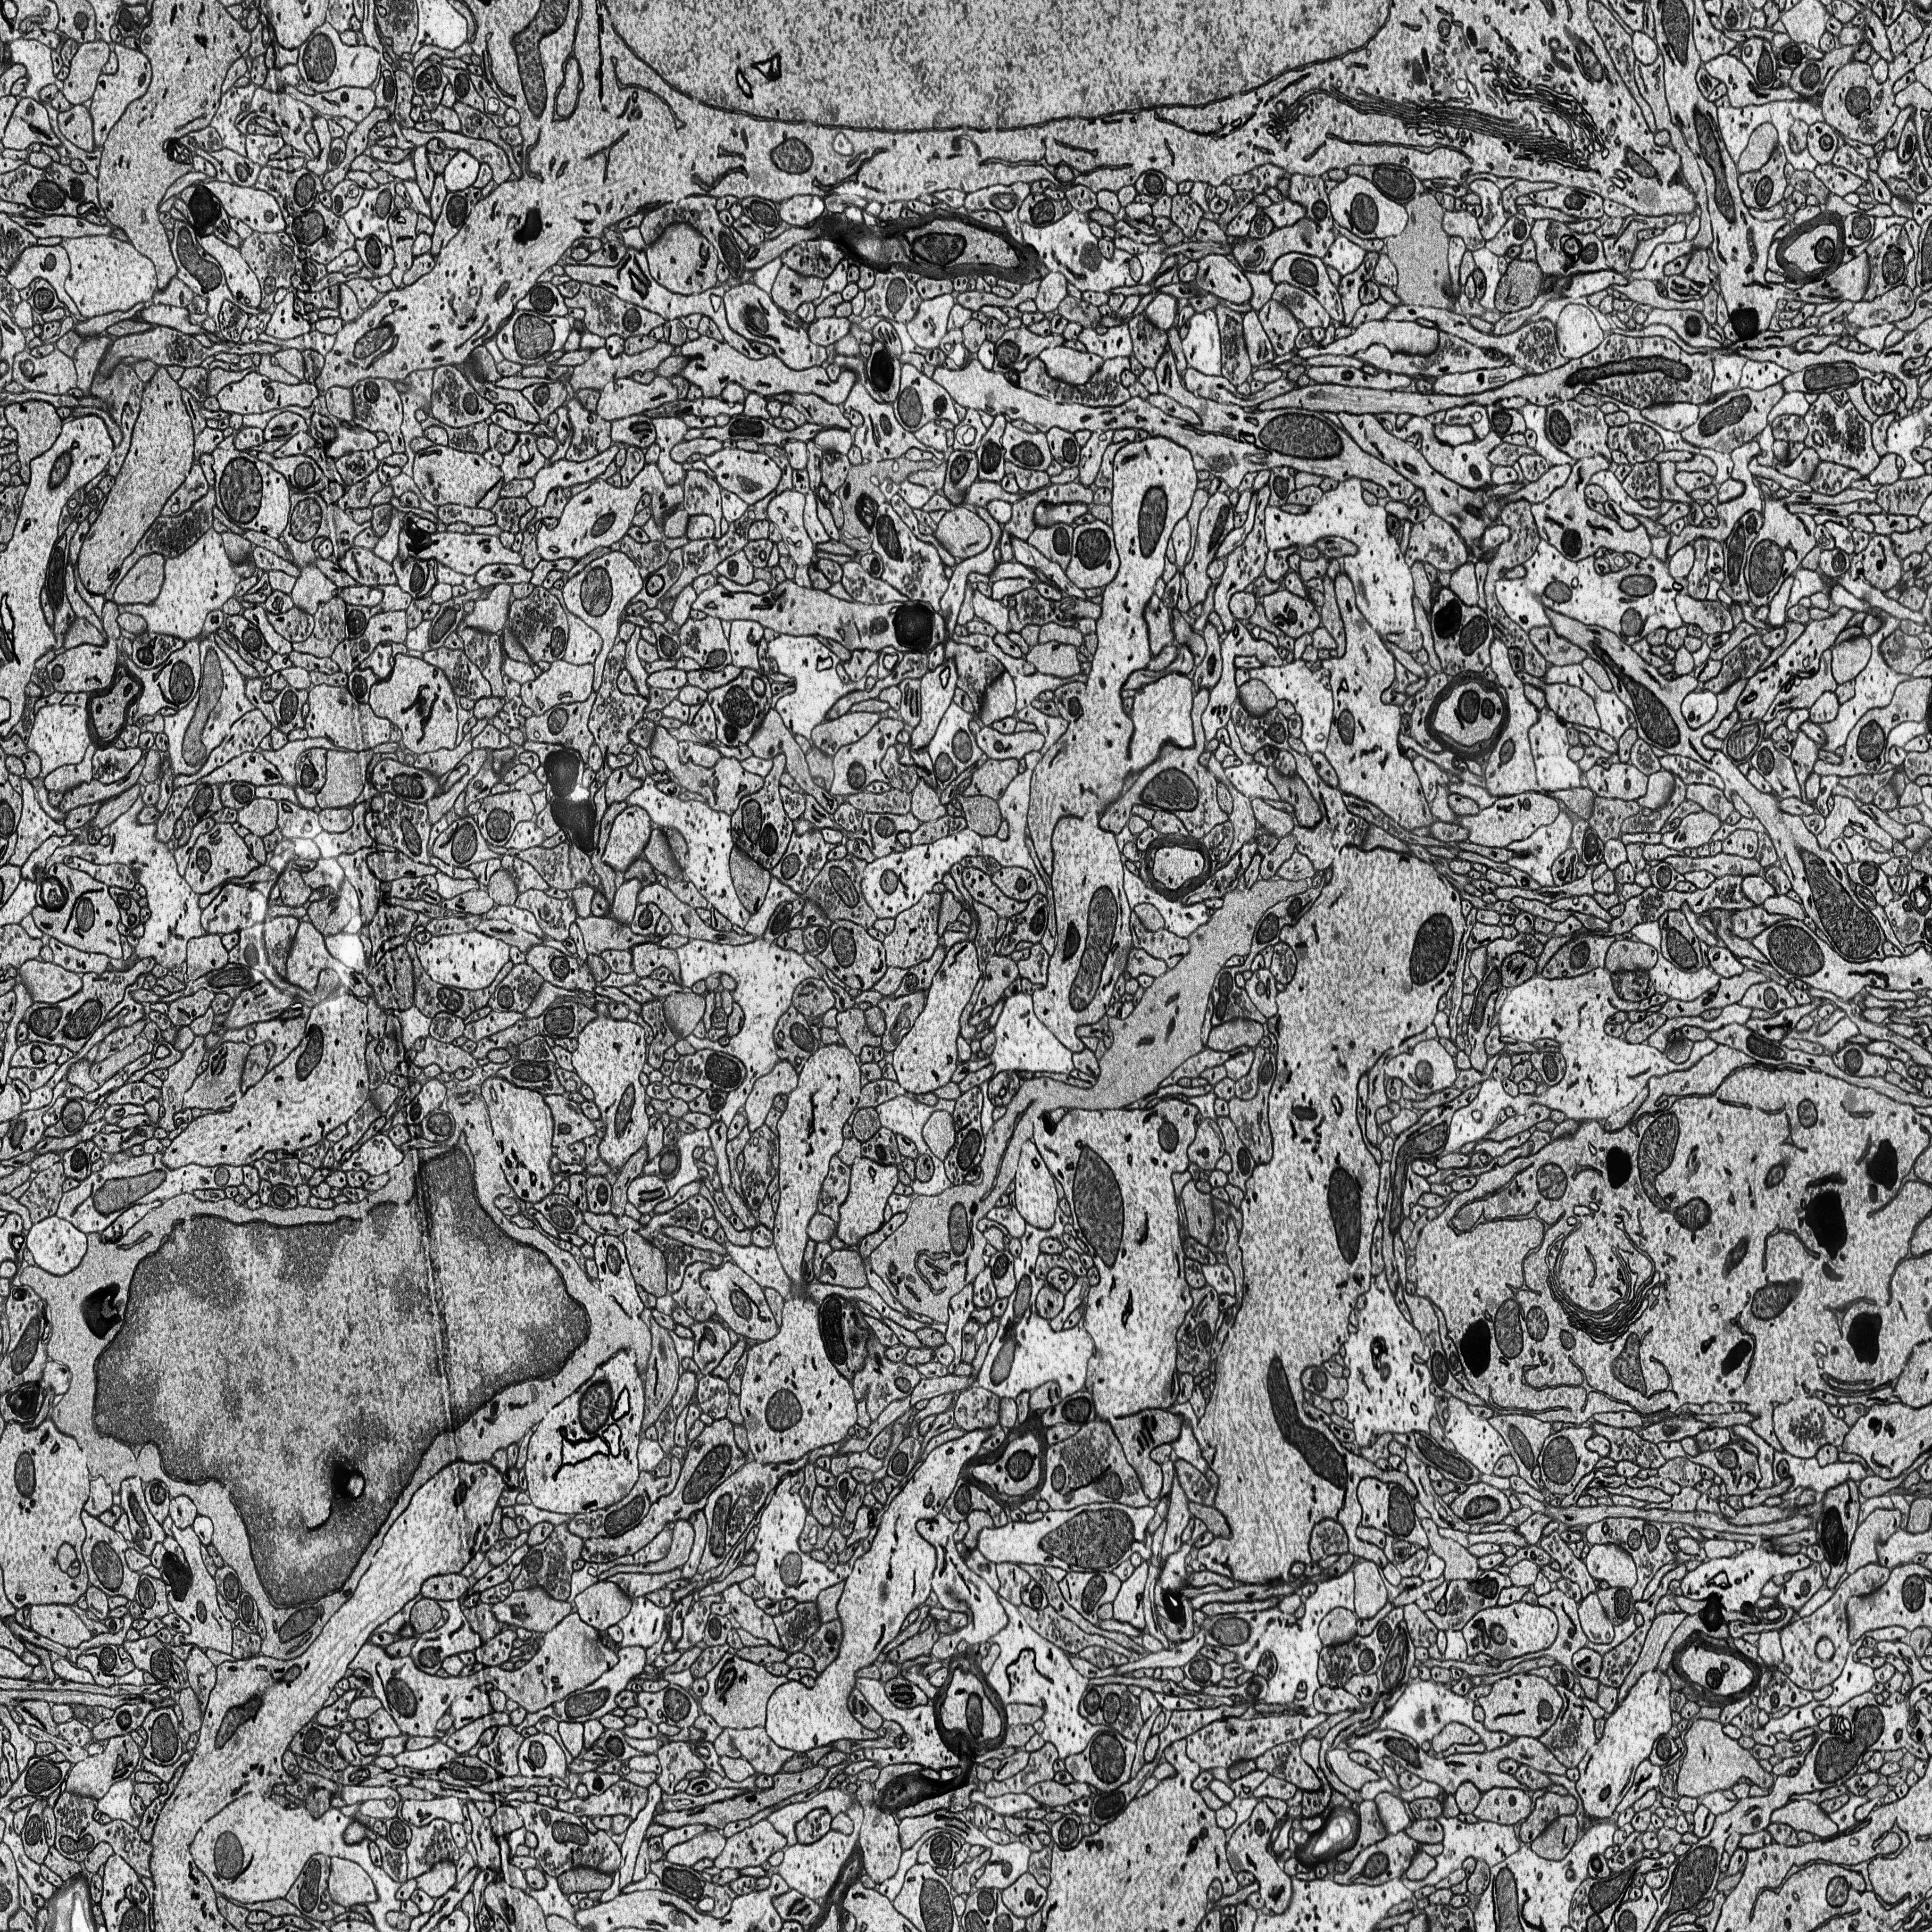
Electron microscopy slice of rat cortex tissue
Slice depth (z): 79
Mitochondria instances in slice: 377